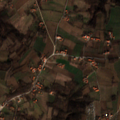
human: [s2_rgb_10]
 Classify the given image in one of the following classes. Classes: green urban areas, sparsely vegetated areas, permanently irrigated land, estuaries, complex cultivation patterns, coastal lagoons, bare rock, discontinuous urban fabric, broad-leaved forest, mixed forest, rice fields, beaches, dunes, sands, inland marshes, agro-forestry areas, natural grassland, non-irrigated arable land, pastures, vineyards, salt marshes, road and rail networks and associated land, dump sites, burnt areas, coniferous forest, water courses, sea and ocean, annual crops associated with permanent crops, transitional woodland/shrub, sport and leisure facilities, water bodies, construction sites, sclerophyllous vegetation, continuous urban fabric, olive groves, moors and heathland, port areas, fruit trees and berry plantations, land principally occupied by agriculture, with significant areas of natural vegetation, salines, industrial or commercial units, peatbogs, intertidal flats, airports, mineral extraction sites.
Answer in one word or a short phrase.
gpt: discontinuous urban fabric, complex cultivation patterns, land principally occupied by agriculture, with significant areas of natural vegetation, broad-leaved forest